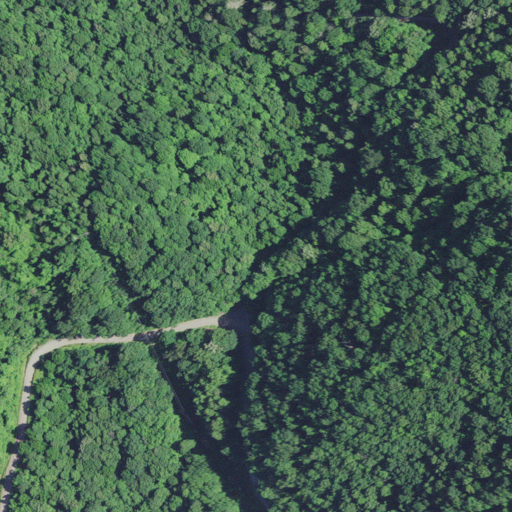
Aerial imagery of gap in West Virginia named Dogwood Gap containing deciduous forest, open development, evergreen forest, and low intensity development